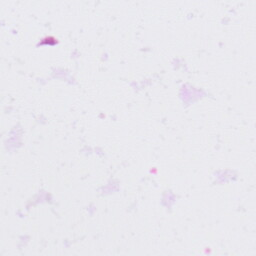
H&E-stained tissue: Lung